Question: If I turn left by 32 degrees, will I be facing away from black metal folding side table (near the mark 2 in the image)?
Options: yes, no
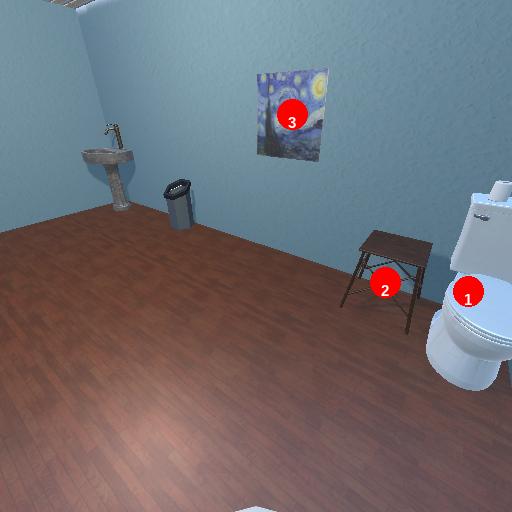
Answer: yes